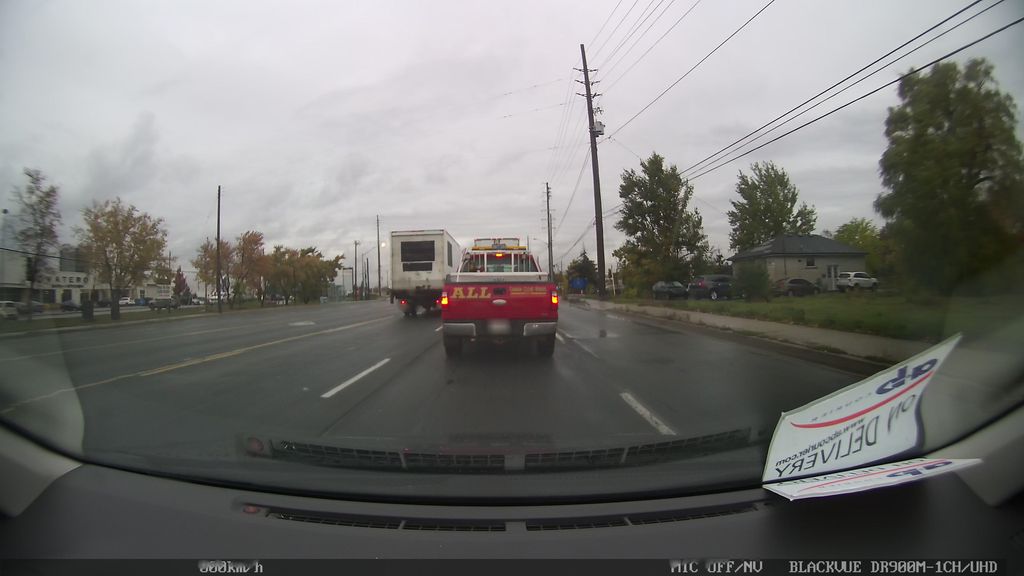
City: toronto